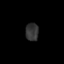
Tissue: skin
Cell type: Epithelial cells
Senescence score: 0.2758
Nuclear area (px): 230
Mean DAPI intensity: 51.283